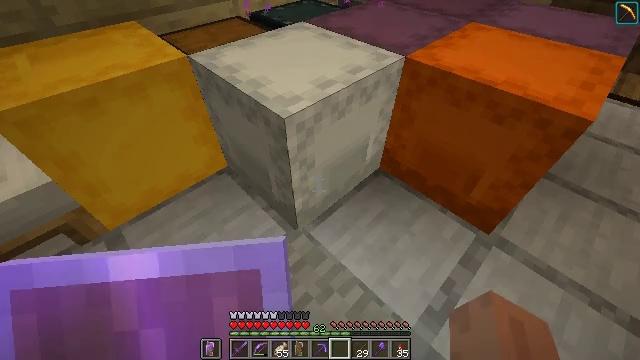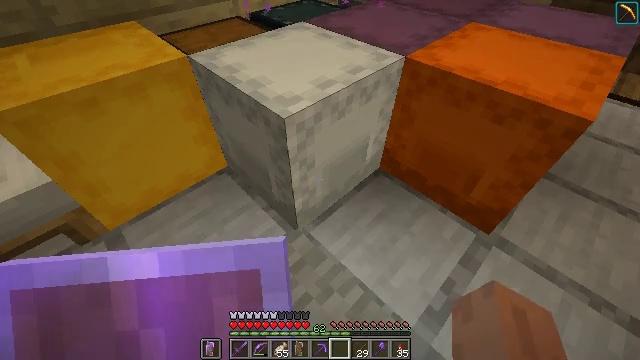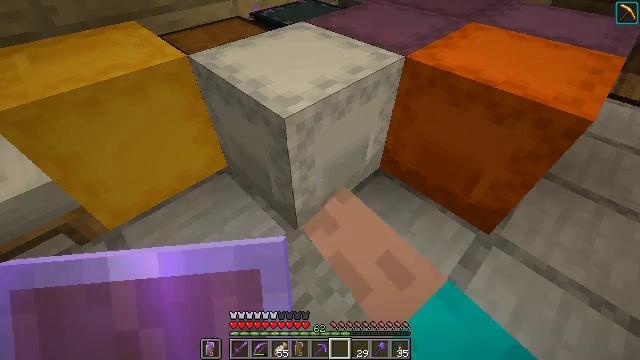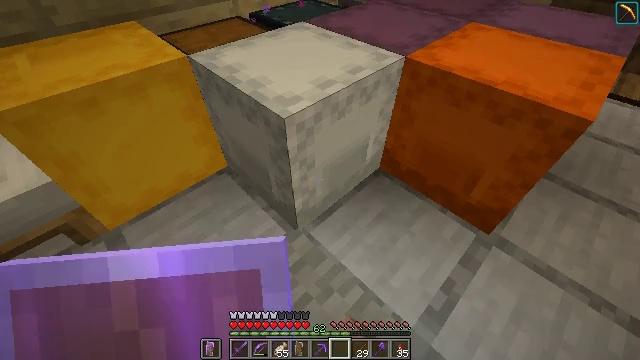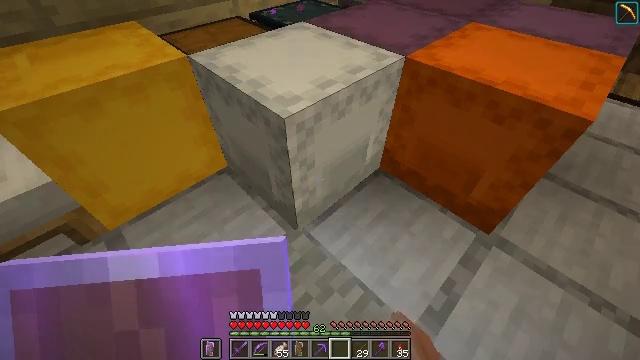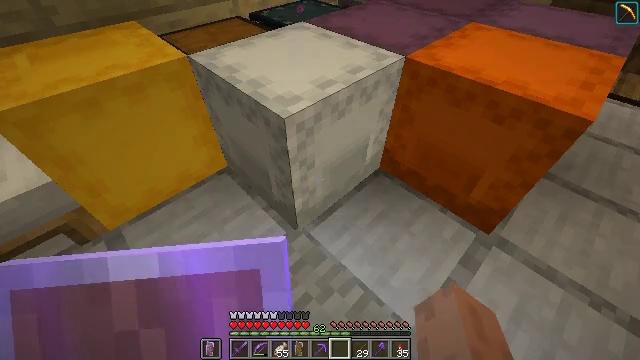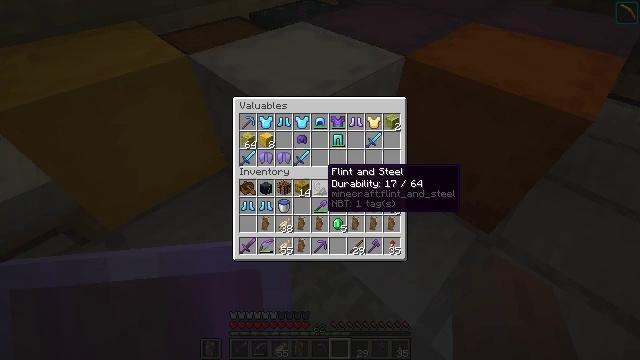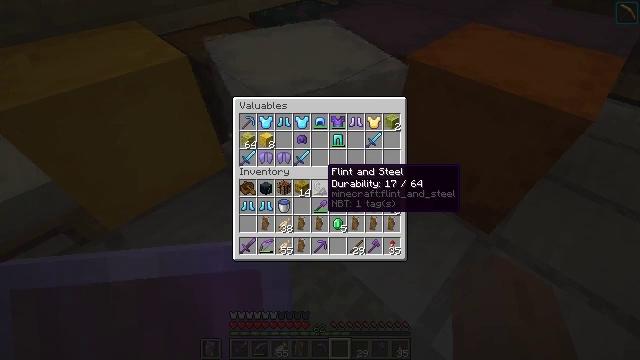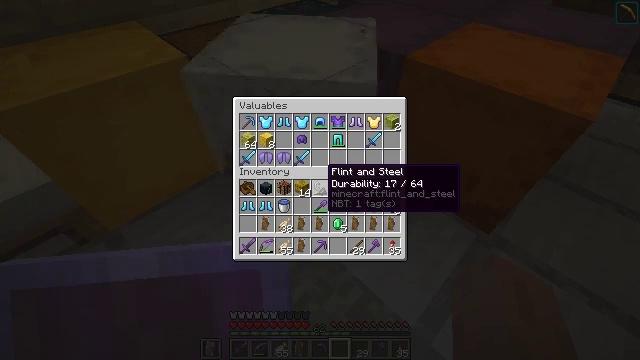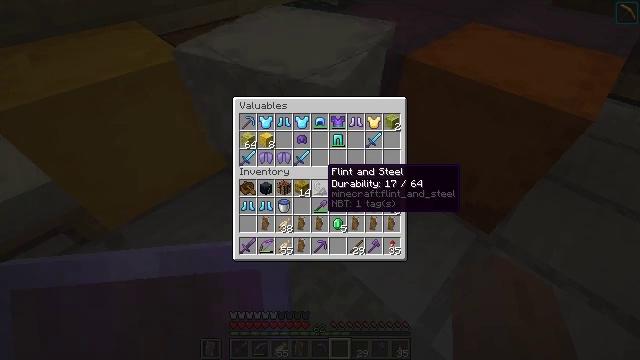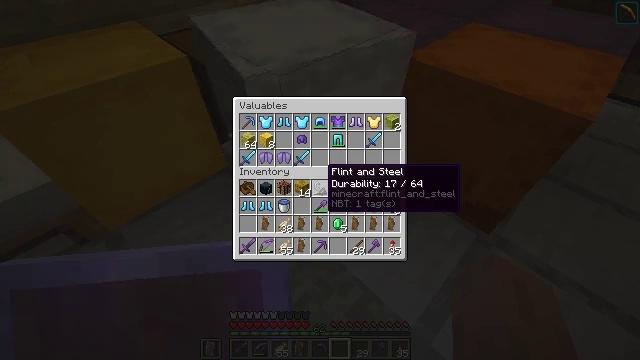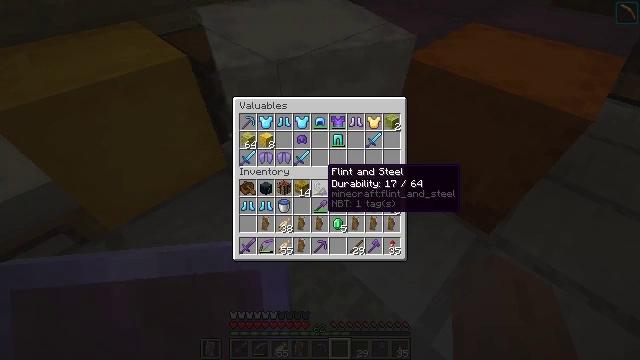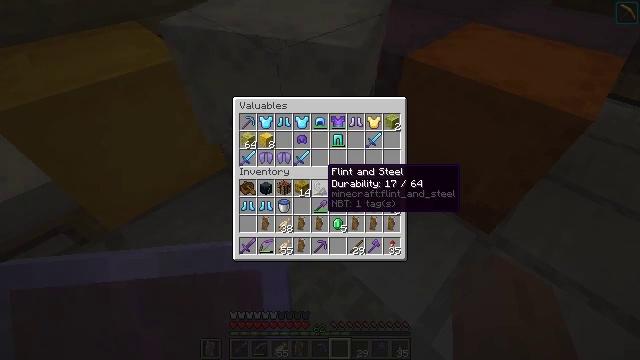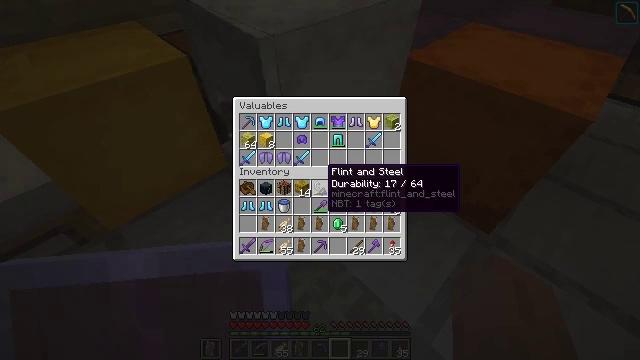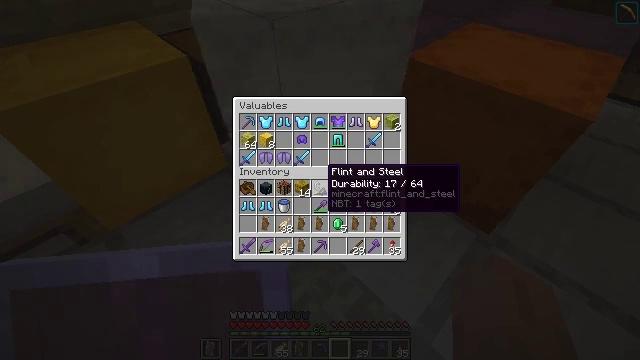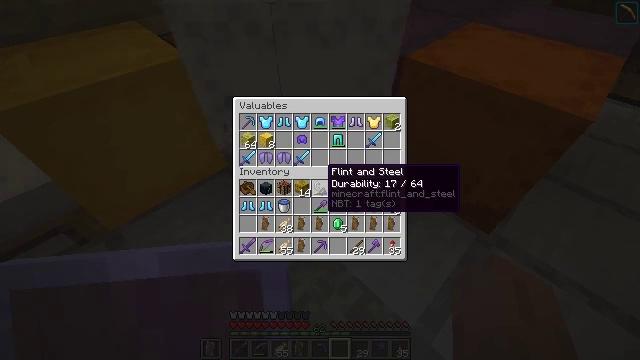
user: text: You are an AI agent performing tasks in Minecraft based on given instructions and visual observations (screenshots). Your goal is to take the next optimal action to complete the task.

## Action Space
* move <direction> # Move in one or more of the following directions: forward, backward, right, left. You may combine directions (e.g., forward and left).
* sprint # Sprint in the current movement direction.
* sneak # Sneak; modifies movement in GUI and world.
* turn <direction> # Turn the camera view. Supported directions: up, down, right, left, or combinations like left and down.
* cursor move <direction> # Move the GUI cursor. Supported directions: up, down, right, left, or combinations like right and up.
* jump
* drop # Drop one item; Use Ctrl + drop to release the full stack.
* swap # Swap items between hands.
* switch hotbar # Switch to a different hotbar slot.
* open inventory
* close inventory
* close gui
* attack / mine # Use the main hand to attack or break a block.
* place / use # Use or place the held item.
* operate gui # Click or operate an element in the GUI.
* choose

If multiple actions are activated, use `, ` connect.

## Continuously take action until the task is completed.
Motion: motion action
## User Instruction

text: Remove a shield from the inventory.
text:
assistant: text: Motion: use / place
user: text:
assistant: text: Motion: use / place
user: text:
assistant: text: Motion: use / place
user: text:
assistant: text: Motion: no_op
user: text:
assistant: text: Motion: no_op
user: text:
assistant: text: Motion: no_op
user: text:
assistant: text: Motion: no_op
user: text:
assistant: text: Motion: no_op
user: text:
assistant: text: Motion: no_op
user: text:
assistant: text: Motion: no_op
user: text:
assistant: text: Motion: no_op
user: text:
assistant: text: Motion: no_op
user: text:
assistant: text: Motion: no_op
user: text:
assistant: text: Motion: no_op
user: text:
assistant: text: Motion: no_op
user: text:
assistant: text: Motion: no_op
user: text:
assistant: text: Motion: turn up
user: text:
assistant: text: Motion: turn up
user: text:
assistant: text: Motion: turn up
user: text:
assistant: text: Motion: turn left and up
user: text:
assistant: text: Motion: turn left
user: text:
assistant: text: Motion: no_op
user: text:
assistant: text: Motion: no_op
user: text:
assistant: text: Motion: no_op
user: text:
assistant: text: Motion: no_op
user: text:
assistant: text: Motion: no_op
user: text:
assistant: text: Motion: no_op
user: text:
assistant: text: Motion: no_op
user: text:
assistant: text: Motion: no_op
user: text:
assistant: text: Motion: no_op